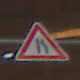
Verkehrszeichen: EinseitigVerengteFahrbahnRechts
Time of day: SunriseSunset
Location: Roofed (Suburban)
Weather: Clear
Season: NotSpecified
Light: Natural